Here is the raw accelerometer signal from a rotor rig, plotted against time. Classify the rotor condition as one of: normal, misalignment, unbalance, looseness.
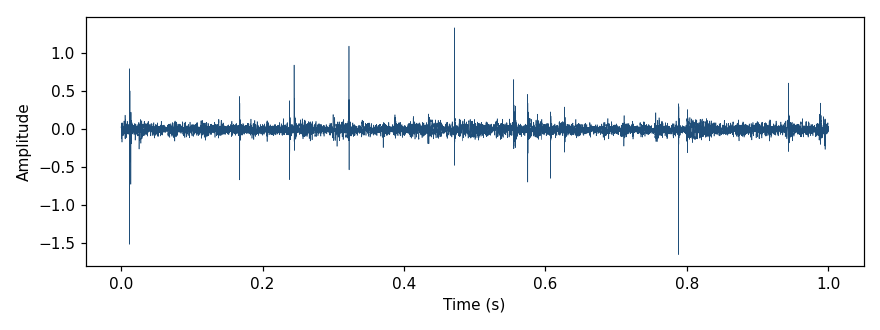
Answer: normal